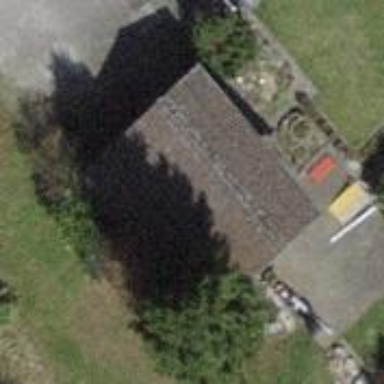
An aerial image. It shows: Garage with tile roof.